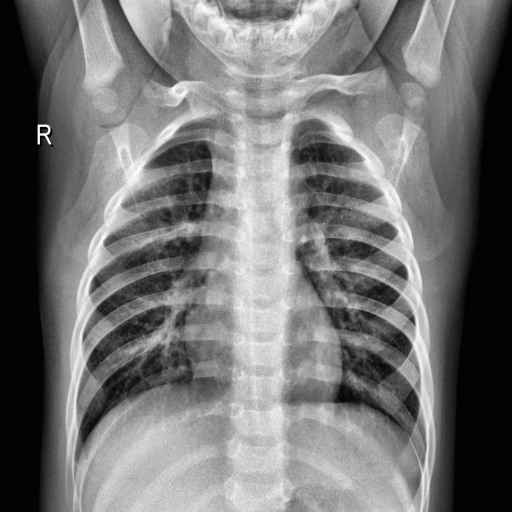
Finding: NORMAL